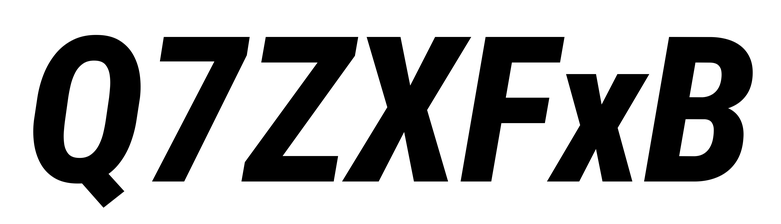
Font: Roboto-Italic_Condensed_ExtraBold_Italic